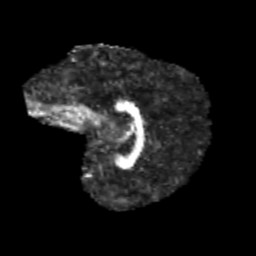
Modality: FA
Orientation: sagittal
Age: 11
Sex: male
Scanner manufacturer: siemens
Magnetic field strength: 3 T
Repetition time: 3.8 s
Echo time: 0.07 s